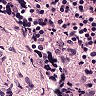
Metastatic tissue present: no